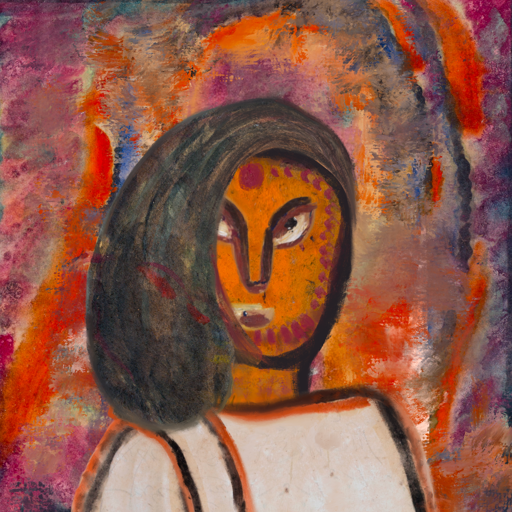
Background: Experience, Head And Neck Front: Doll, Face Front: After_Raid, Bust: Roy_Bahadur, Hair Front: Gypsy_Mother, Head Accessory: Blank, Second Necklace: Blank, Necklace: Blank, Baby: Blank